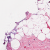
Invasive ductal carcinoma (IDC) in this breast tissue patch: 0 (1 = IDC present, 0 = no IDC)